Aerial crown-view tile of a tropical tree (Barro Colorado Island, Panama), acquired 20250512:
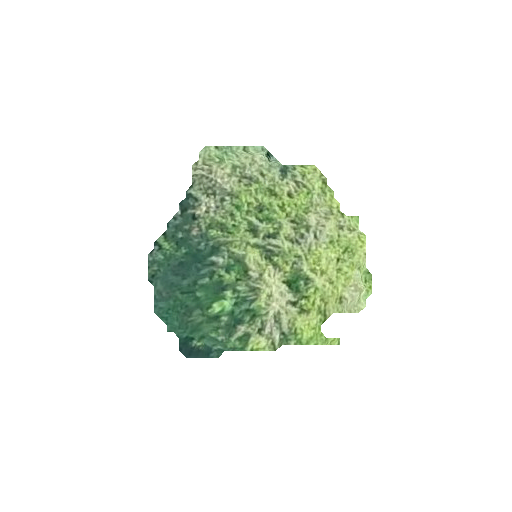
Species: Quararibea stenophylla
GBIF accepted scientific name: Quararibea stenophylla
Crown area: 50.495 m²